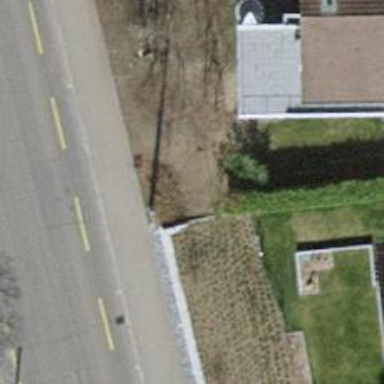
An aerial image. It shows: Hedge barrier.